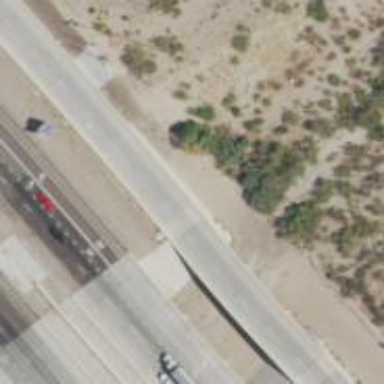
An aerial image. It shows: Primary highway bridge with frontage road.